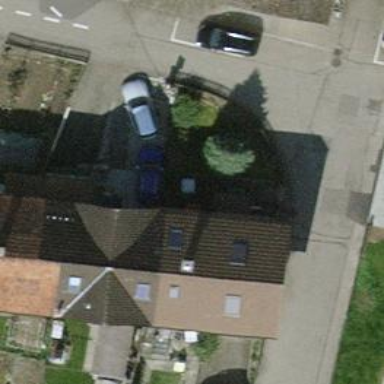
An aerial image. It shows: Terrace building.